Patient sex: F
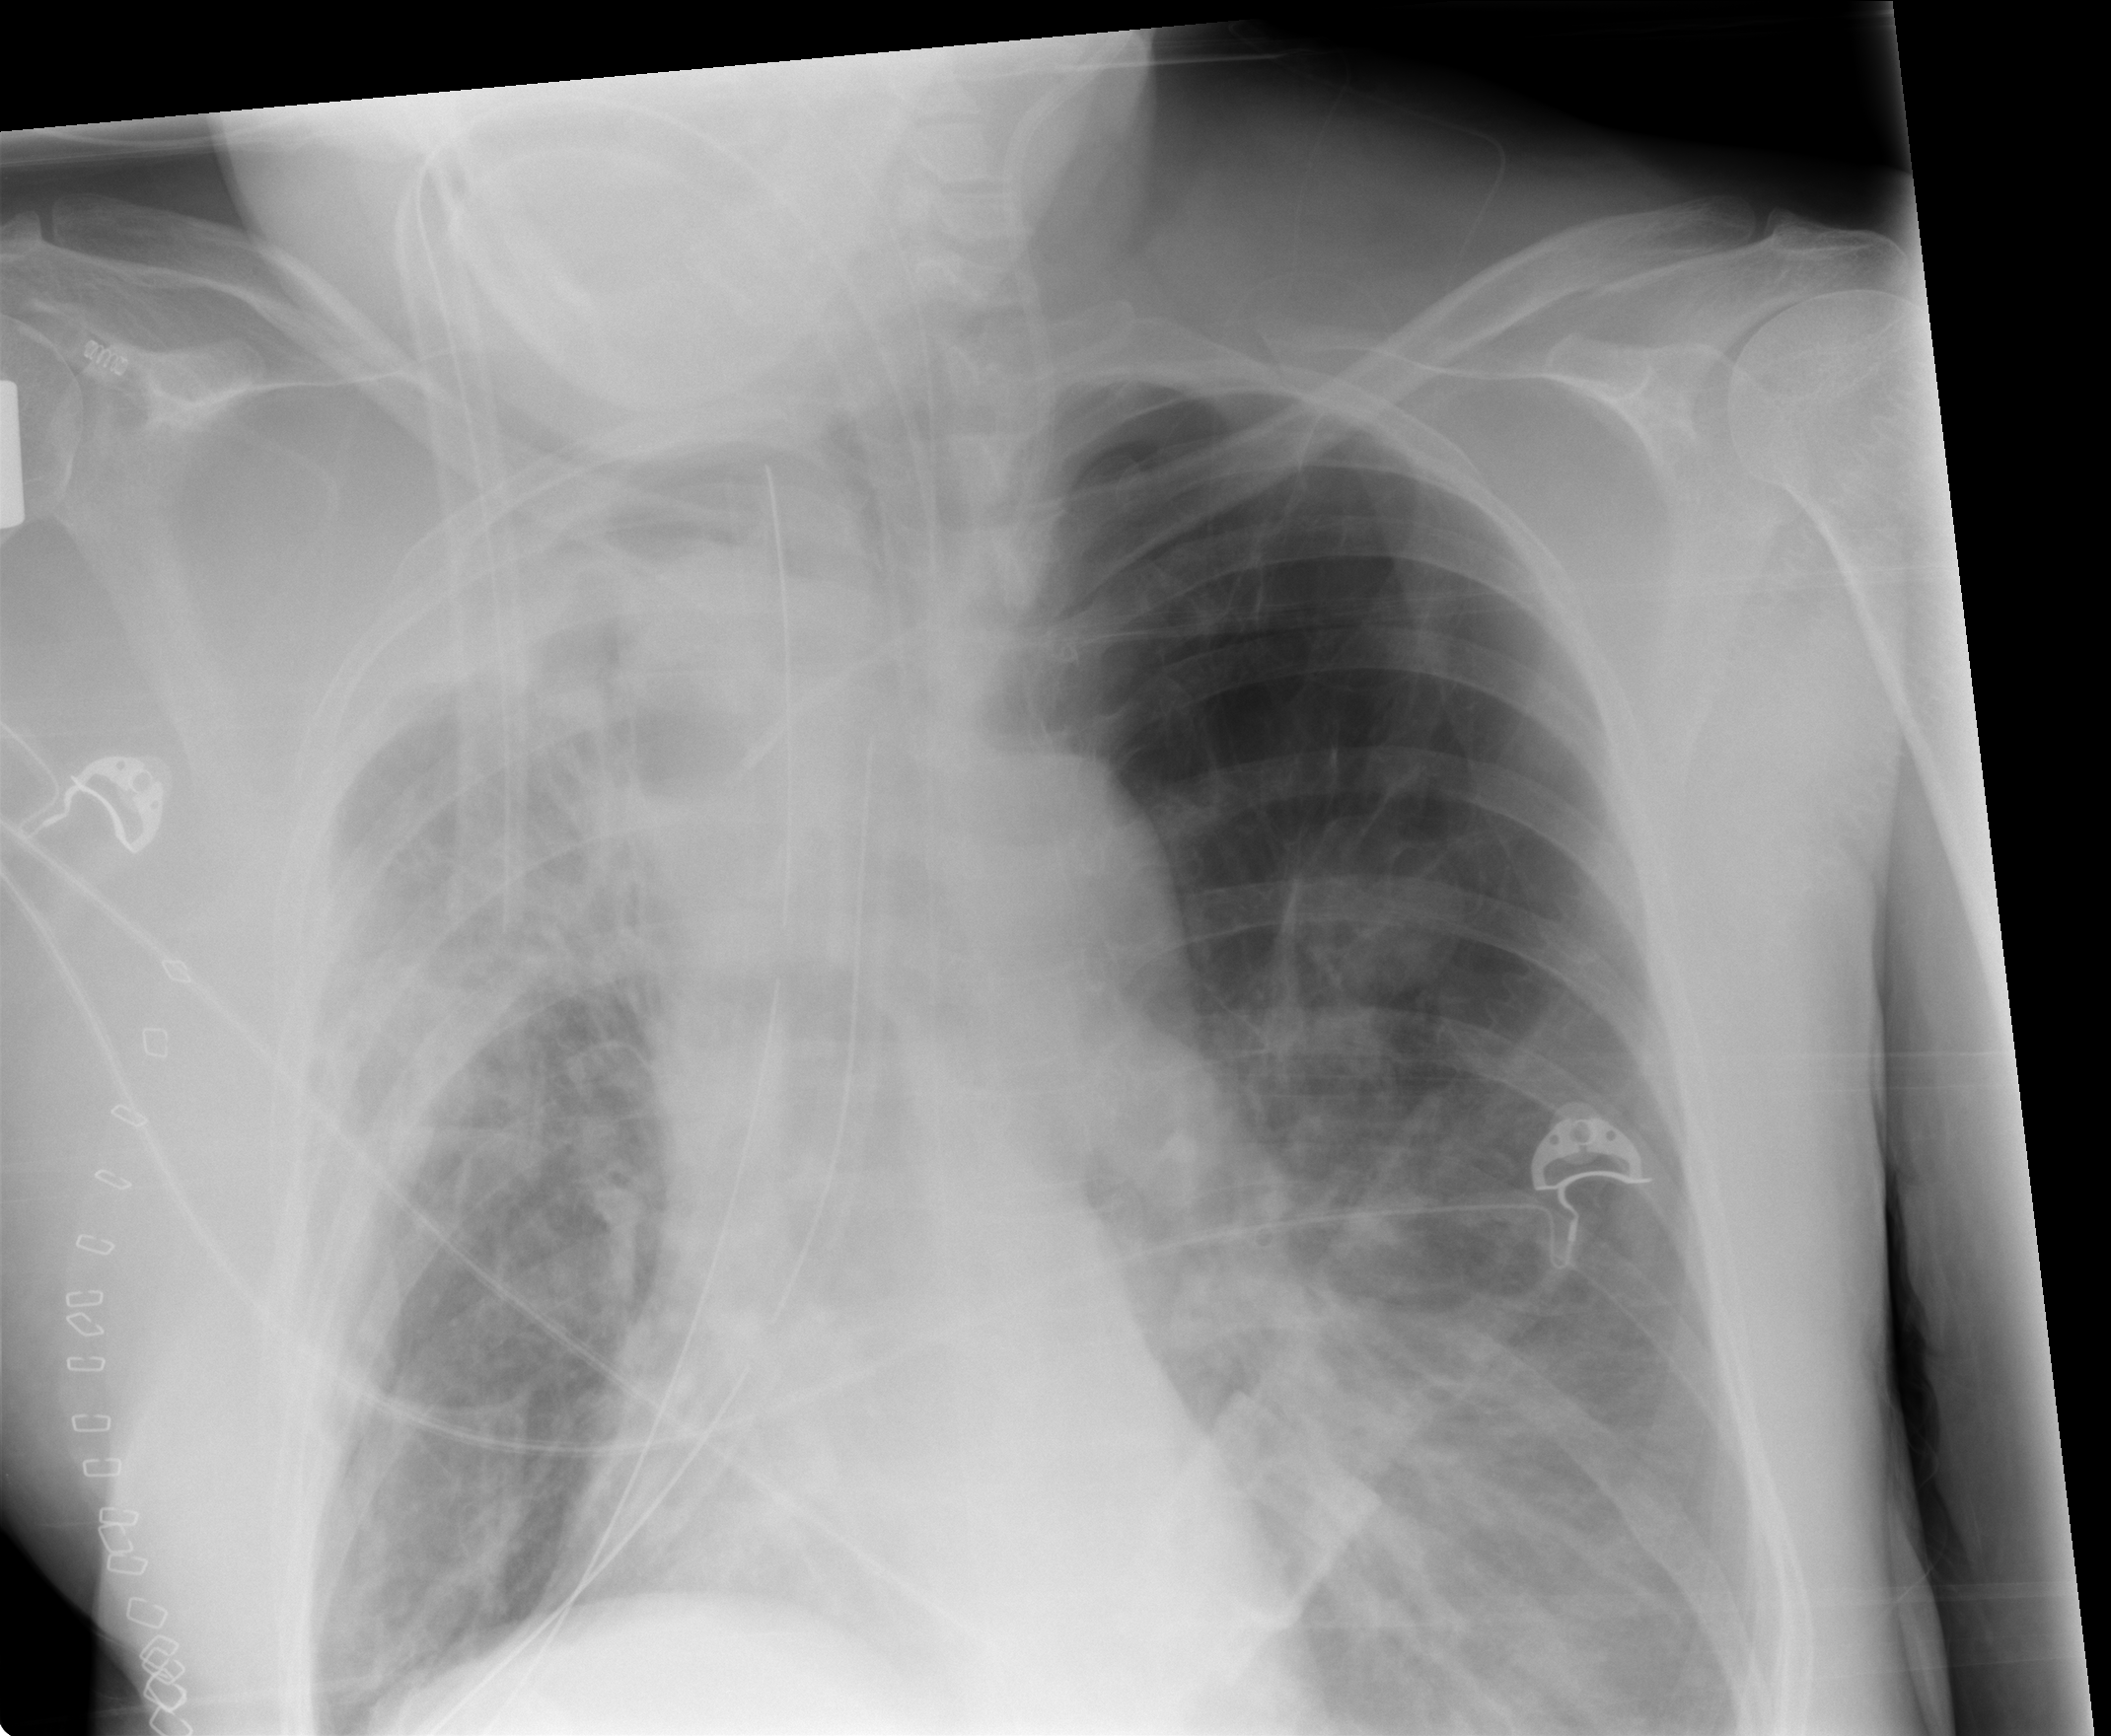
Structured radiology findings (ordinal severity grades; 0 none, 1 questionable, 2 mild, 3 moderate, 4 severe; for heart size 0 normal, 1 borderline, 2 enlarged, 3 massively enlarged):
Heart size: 0
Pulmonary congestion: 0
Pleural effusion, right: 2
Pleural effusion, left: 0
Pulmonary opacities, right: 2
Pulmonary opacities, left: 0
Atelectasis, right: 3
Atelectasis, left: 0